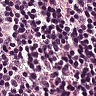
Metastatic tissue present: yes